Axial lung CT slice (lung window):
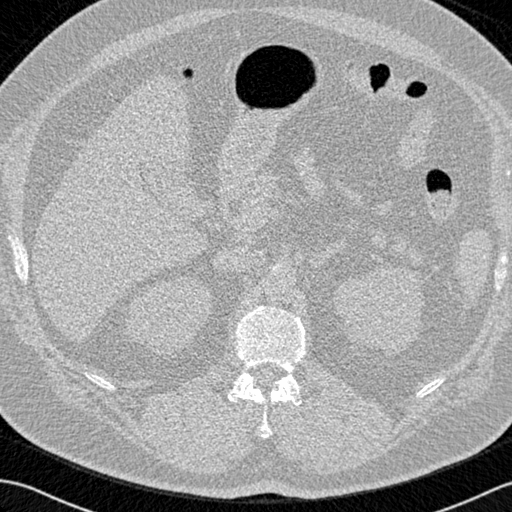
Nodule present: no